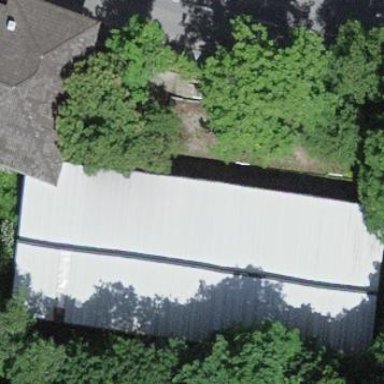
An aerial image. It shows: View of roof of building.